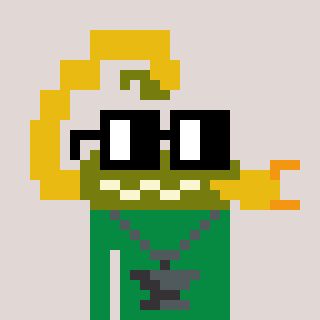
a pixel art character with square black glasses, a scorpion-shaped head and a green-colored body on a warm background